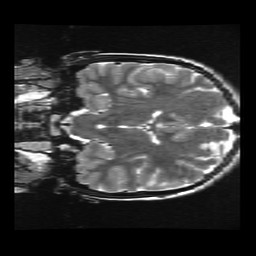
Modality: T2w
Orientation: coronal
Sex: female
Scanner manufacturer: ge
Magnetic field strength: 3 T
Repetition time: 5 s
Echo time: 0.1017 s